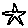
Label: star